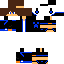
A male human skin with dark skin, wearing brown long hair dressed in a blue hoodie and black pants, featuring a closed mouth.